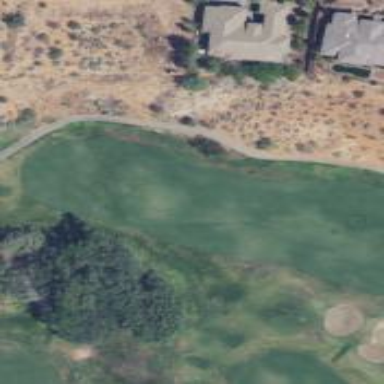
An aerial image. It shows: View of golf hole.